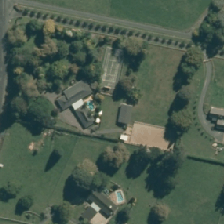
Land cover: urban_build_up